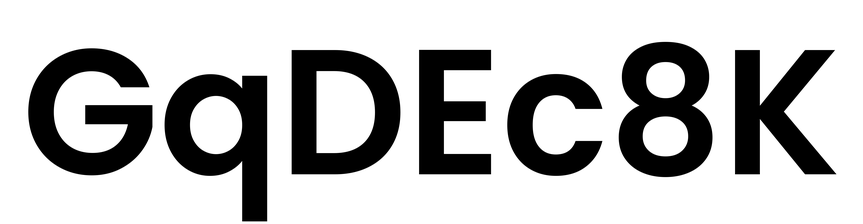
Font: Poppins-SemiBold